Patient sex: M
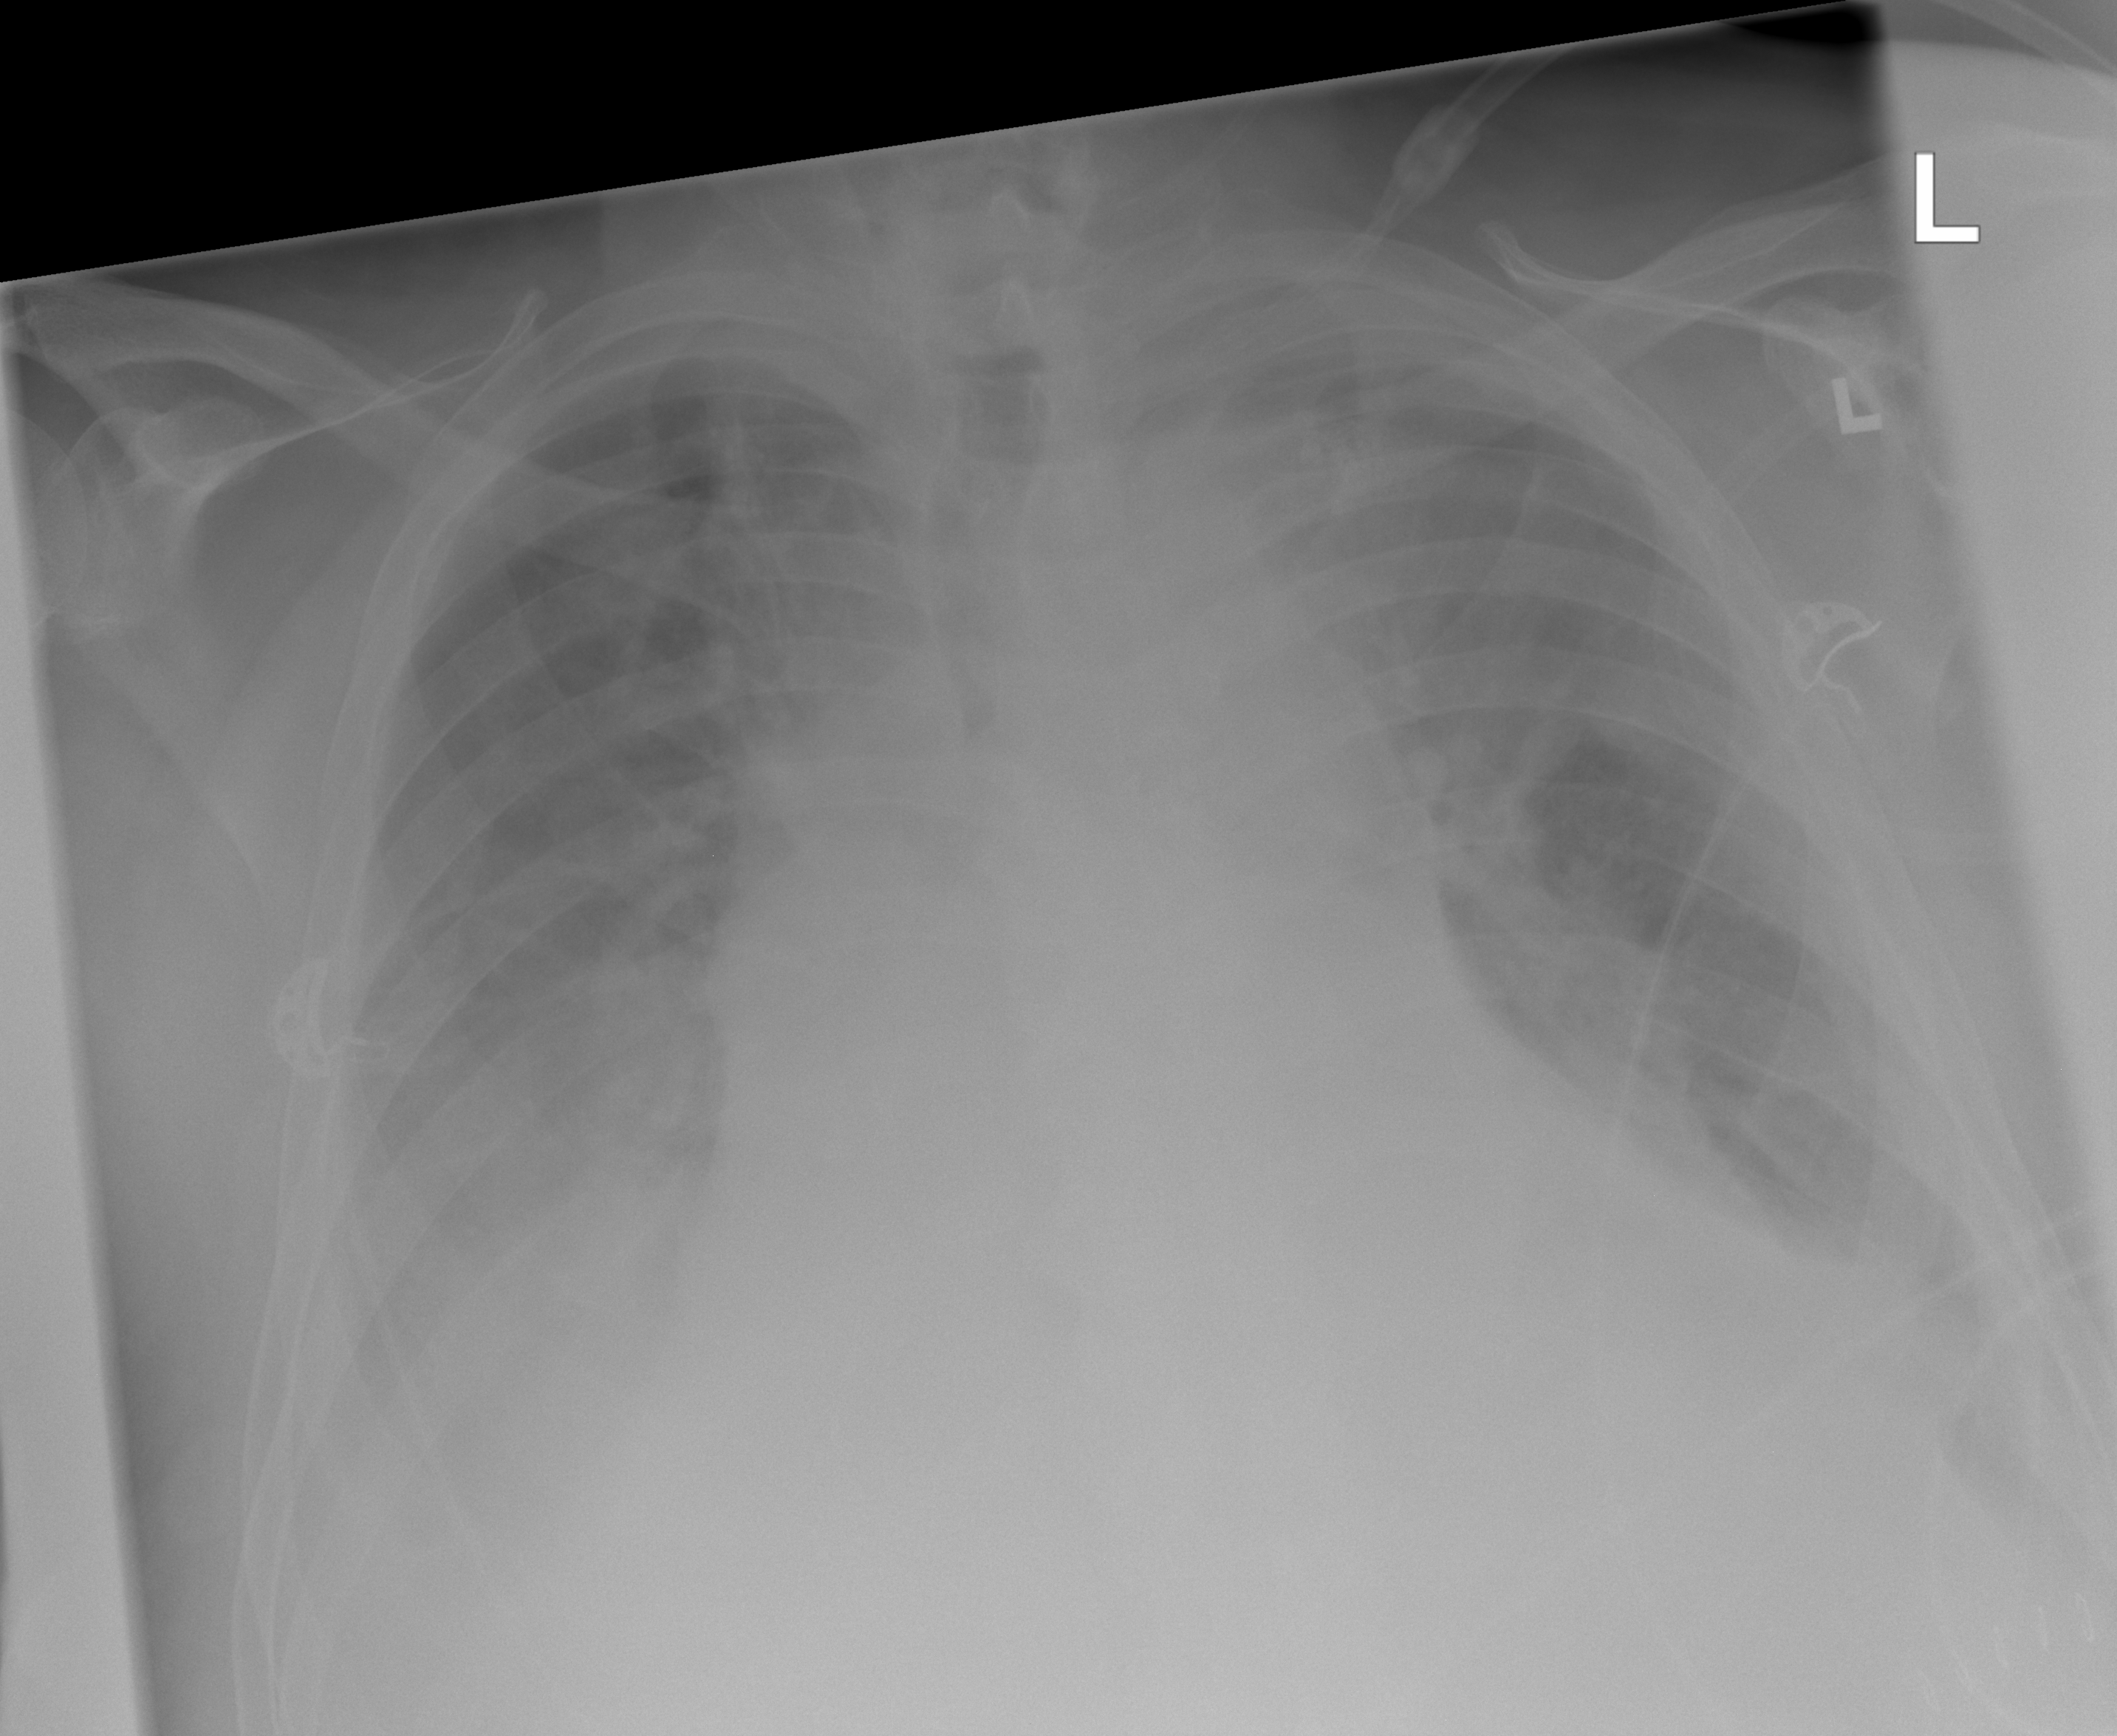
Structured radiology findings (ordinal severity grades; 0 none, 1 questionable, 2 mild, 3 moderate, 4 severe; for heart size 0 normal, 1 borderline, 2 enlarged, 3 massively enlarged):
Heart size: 3
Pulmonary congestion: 3
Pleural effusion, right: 2
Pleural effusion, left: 2
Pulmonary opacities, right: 2
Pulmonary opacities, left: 2
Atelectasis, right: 2
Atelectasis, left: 2